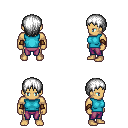
a pixel art fantasy rpg character, male body template, human, tanned skin, teal sleeveless shirt, magenta pants, white plain hairstyle, cloth bracers, four views (front, back, left, right), 2x2 character sprite sheet, small pixel art, hard edges, no anti-aliasing